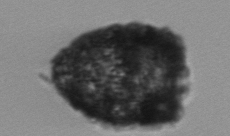
Label: Stenosemella_pacifica